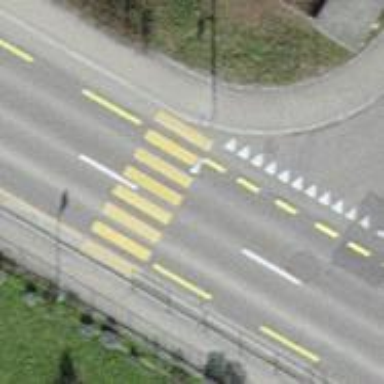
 which is uncontrolled and marked crossing on the road."